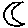
Label: moon